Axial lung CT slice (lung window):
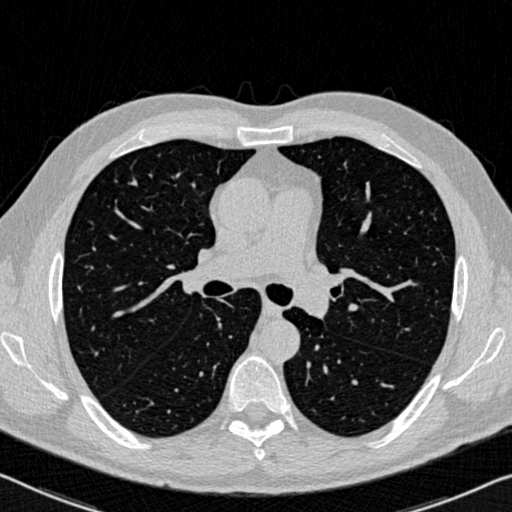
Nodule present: no